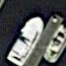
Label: Civil_yacht